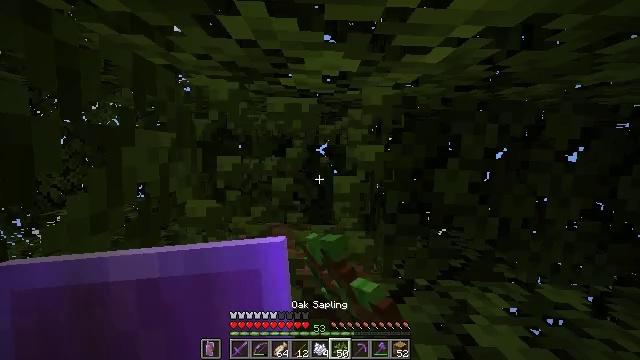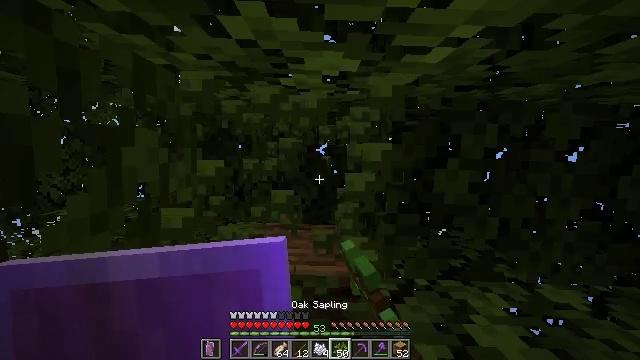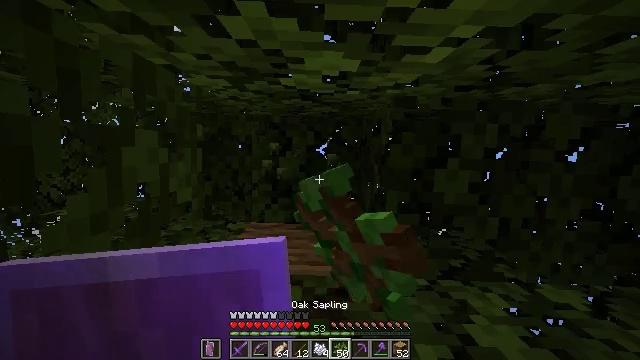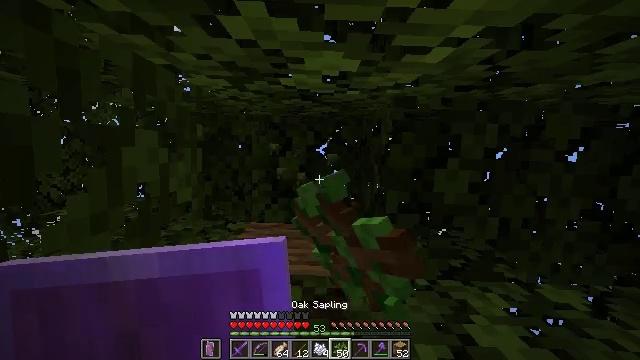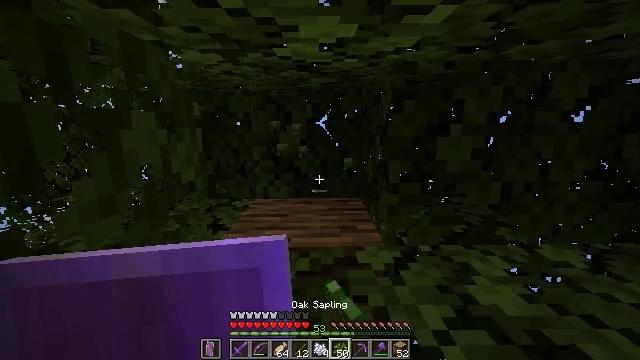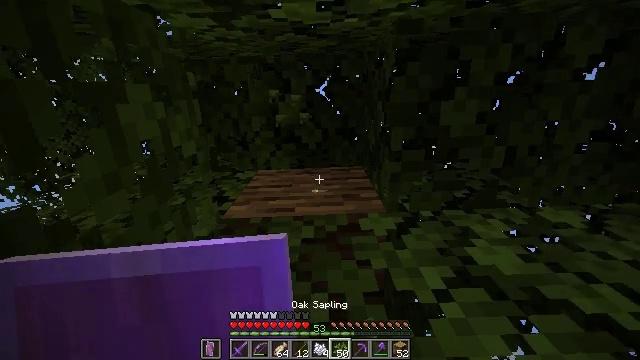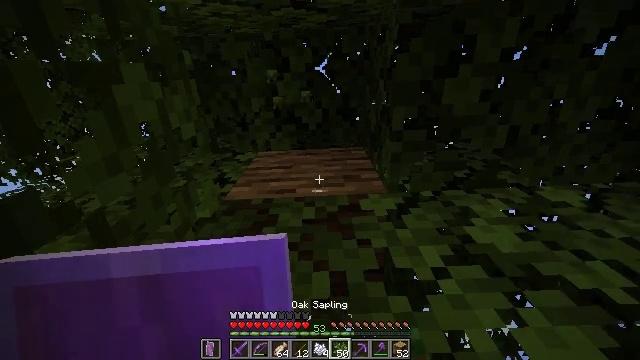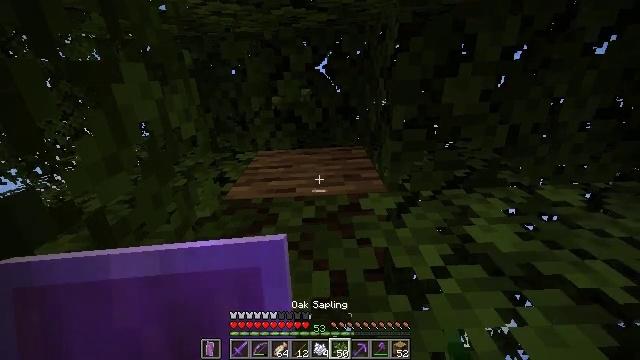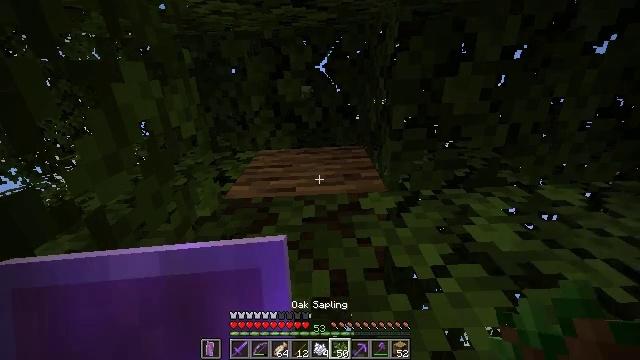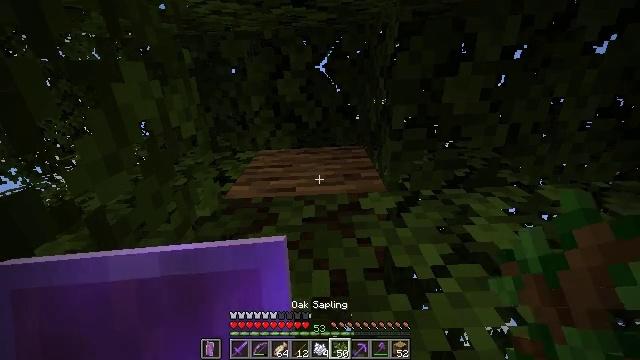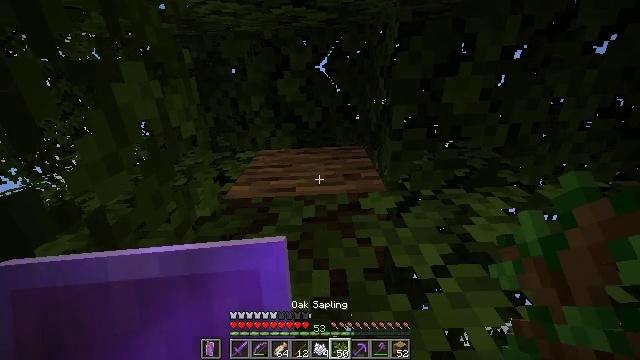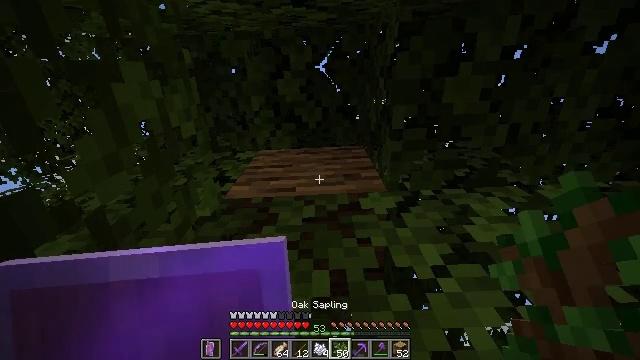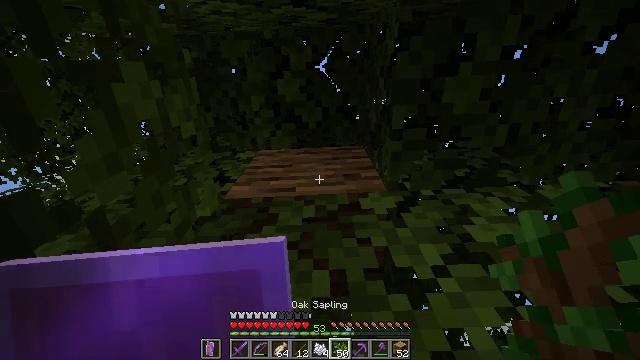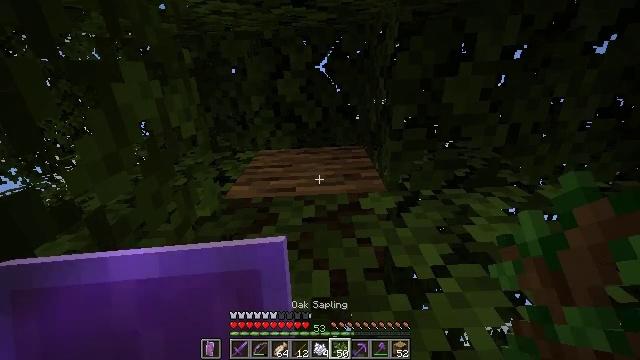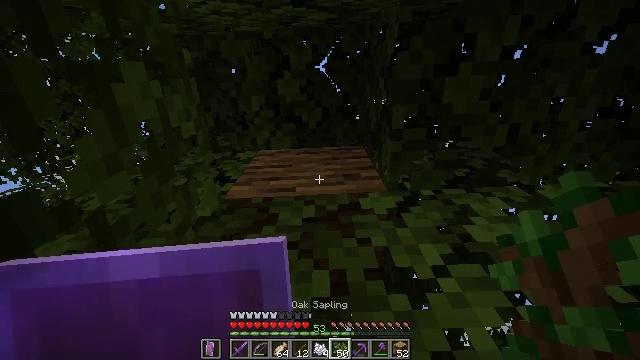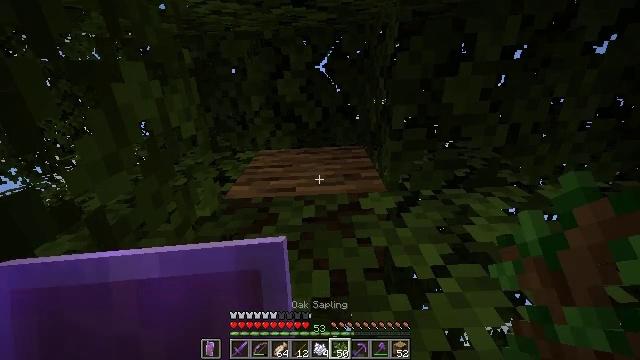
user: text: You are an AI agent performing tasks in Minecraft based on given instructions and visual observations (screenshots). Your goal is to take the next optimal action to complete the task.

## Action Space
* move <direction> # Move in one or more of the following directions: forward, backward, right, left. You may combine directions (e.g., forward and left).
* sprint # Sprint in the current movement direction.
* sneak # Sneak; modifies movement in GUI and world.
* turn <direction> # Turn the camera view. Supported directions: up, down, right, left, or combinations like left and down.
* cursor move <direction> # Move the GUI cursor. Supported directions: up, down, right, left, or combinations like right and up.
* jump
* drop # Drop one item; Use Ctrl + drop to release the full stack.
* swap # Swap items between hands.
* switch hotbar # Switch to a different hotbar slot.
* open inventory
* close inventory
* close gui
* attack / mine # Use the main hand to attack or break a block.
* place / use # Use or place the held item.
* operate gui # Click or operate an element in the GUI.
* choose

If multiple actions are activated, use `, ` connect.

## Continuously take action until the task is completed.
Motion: motion action
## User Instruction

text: Gather oak logs from trees.
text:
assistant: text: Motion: attack / mine
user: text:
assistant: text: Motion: attack / mine
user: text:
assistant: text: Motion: attack / mine
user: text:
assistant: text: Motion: turn left and down
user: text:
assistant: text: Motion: turn left and down
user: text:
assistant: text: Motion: turn down
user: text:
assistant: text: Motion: no_op
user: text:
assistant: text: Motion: no_op
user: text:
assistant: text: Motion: no_op
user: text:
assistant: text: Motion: no_op
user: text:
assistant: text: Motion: no_op
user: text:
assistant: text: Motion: no_op
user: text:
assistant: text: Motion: no_op
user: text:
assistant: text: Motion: no_op
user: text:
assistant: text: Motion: no_op
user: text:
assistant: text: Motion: no_op
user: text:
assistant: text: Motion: no_op
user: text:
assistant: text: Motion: no_op
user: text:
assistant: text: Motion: turn down
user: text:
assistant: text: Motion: no_op
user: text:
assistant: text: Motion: no_op
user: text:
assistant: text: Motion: no_op
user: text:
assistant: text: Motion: no_op
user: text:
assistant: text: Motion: no_op
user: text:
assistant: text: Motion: no_op
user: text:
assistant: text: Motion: no_op
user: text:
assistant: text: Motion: no_op
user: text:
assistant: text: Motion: no_op
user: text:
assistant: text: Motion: no_op
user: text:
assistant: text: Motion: no_op